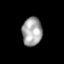
Tissue: skin
Cell type: Epithelial cells
Senescence score: 0.2657
Nuclear area (px): 558
Mean DAPI intensity: 165.645